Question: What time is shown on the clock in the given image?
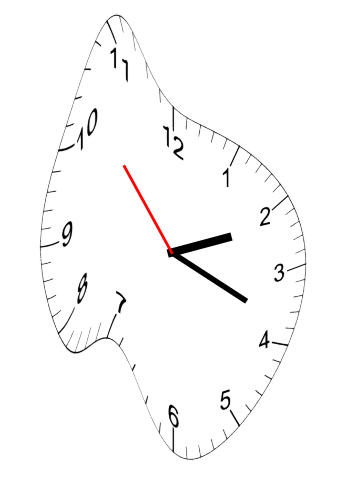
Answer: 02:18:53